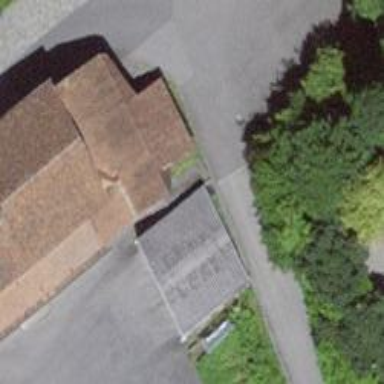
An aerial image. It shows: Garage building.